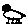
Label: cat